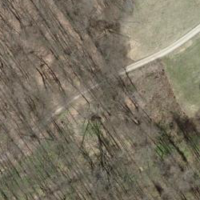
EUNIS habitat code: 41
Species observed at this site:
Convolvulus arvensis